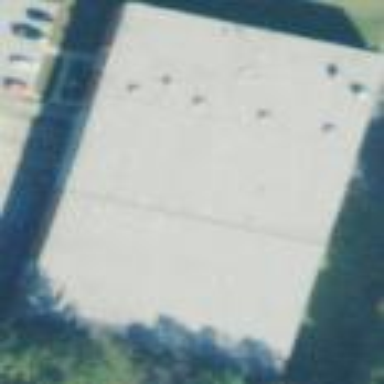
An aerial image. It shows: Warehouse building.